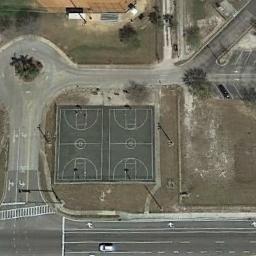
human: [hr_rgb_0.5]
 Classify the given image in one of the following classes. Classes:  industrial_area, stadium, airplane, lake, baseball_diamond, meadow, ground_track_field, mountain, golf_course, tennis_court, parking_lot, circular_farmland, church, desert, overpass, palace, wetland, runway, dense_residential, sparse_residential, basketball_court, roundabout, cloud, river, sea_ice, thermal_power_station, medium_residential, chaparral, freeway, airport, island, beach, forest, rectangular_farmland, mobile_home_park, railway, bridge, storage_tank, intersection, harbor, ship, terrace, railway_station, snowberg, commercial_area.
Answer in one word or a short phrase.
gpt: basketball_court